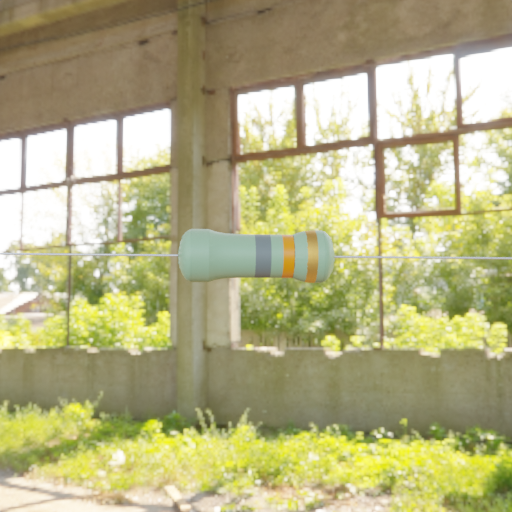
Resistor colour bands (in order): gray, orange, gold